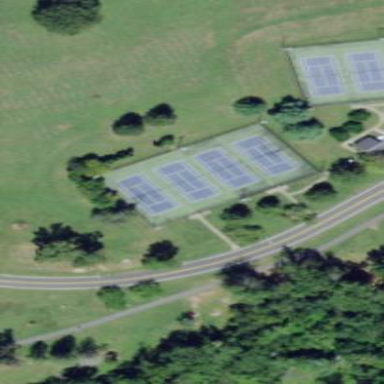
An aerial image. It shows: Tennis court on pitch.